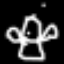
Label: angel